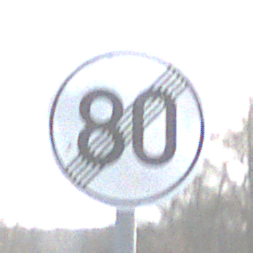
Verkehrszeichen: EndeGeschwindigkeit80
Umgebung: Outdoor, Nature
Tageszeit: MorningAfternoon
Wetter: PartlyCloudy
Licht: Natural
Jahreszeit: NotSpecified
Kontrast: HighContrast